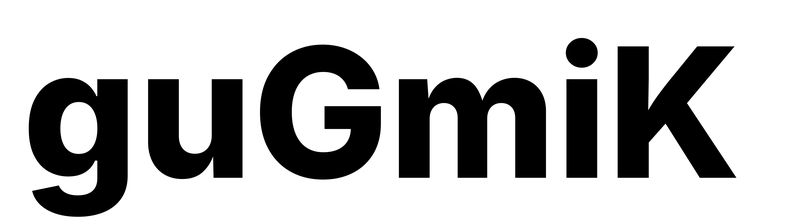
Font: Inter_ExtraBold